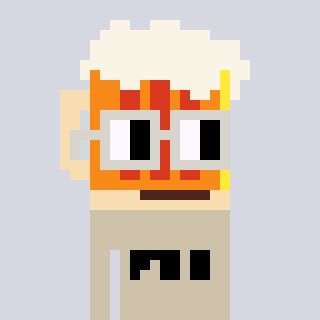
a pixel art character with square light gray glasses, a beer-shaped head and a bege-colored body on a cool background